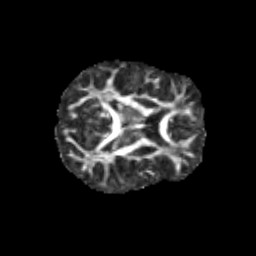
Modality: FA
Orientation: axial
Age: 10
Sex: male
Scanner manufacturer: siemens
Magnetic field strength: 3 T
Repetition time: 3.8 s
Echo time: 0.07 s